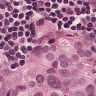
Metastatic tissue present: yes